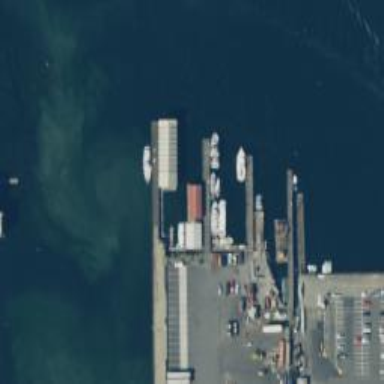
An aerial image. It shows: Man-made pier.